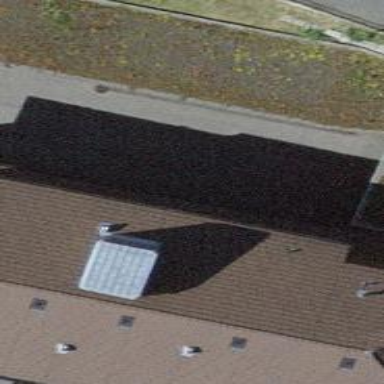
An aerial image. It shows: View of roof of building.